Field crop: maize
Growth stage: 2
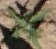
Species: atriplex